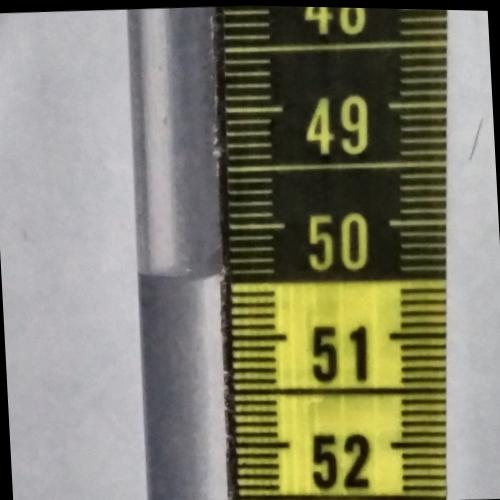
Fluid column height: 50.4 cm